Brain MRI, t2w sequence, axial 2D slice.
Patient: age 44, sex F, weight 96 kg, height 1.95 m
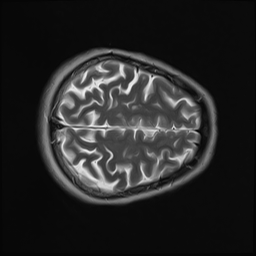